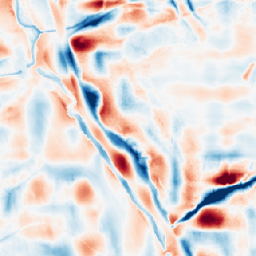
Category: wavelet
Decomposition family: wavelet_dwt
Decomposition parameters: wavelet: sym4
level: 5
Upsampling method: area
Upsampling parameters: scale: 4
Upsampling scale: 4